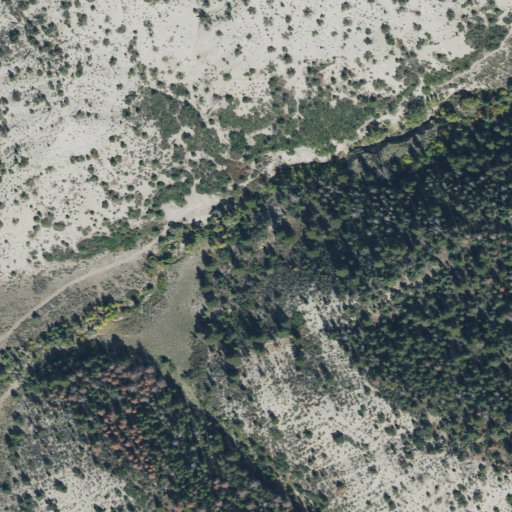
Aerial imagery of valley in Utah named Mine Hollow containing evergreen forest, shrub, deciduous forest, and open development